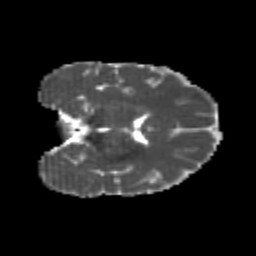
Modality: MD
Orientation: coronal
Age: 25
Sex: female
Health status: healthy
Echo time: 0.074 s